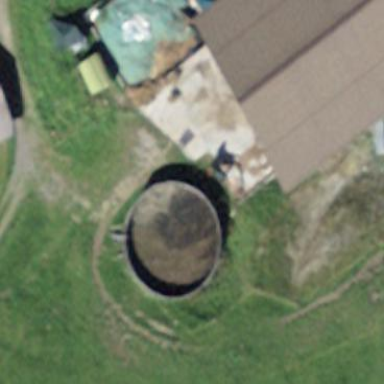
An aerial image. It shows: Silo.